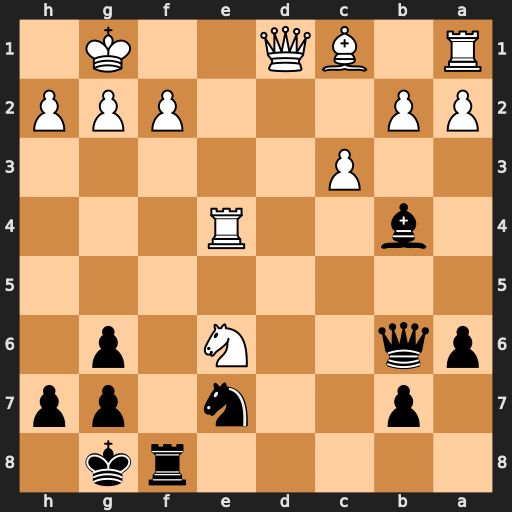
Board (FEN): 5rk1/1p2n1pp/pq2N1p1/8/1b2R3/2P5/PP3PPP/R1BQ2K1
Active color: b
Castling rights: -
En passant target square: -
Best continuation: Qxf2+ Kh1 Qf1+ Qxf1 Rxf1#